Question:
Please refer to the above image.. I am very new to jquery, I have developed a php form to enter data. I want to restrict user from leaving the text field if he/she enters wrong value.
Range :say 0 to 50.
It should accept AB, NR as well.
Any idea how to achieve this .
I am very much thankful for this quick reply.
I replaced
'''
<script>
$.validator.addMethod("custom_number", function(value, element) {
return this.optional(element) || value == "AB" || value == "NF" ||
value.match(/^[0-9,\+-]+$/);
}, "Please enter a valid number, or 'AB'");
$(document).ready(function(){
$("#form").validate({
rules: {
'hd[]': {
required: false,
custom_number: true
}
}
});
});
</script>
'''
With
'''
<script>
var accept_values = array("AB","NR",'01','02','03','04','05','06','07','08','09','10');
function inArray(needle, haystack) {
var length = haystack.length;
for(var i = 0; i < length; i++) {
if(haystack[i] == needle) return true;
}
return false;
}
var success = 0;
$("input[type='hd[]']").each(function(){
if(!in_array(accept_values, $(this).val())) {
success = 1;
}
});
if(success == 1){
alert("You have entered an invalid value");
return false;
}
//do success
</script>
'''
hoping that I can accept 01 to 10 and 'AB' and 'NR'
but it is not successful. And is there any way to provide range as well as Alphabets?
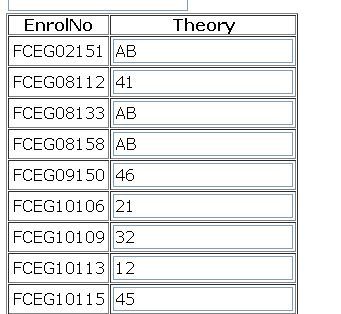
Answer: Hope that your textbox have same css class(eg:checkrow).
'''
$(function(){
var status =true;
$('.checkrow').on('blur',function(){
var valueofrow =$(this).val();
if(valueofrow =='AB' || valueofrow =='NR'){
status =true;
} else{
status =false;
}
if(status == false){
alert("warning message");
return false;
}
});
});
'''